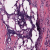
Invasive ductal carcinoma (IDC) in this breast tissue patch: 0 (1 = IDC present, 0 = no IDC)